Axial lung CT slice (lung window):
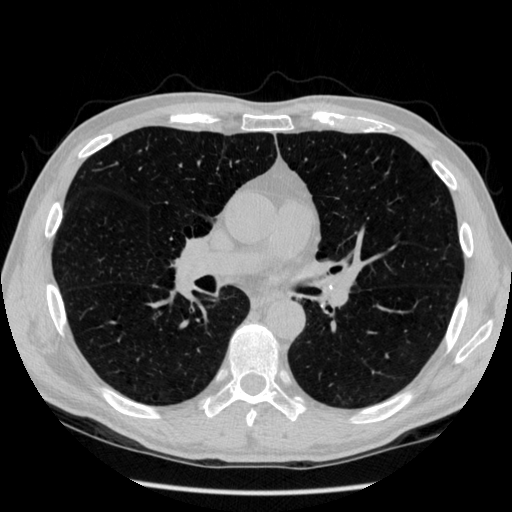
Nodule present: no